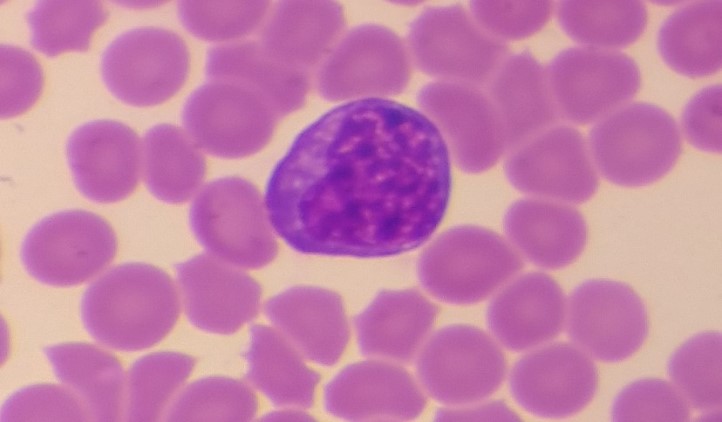
White blood cell type: Monocyte